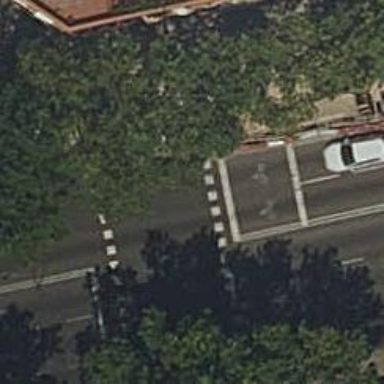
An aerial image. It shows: Road with traffic signals and zebra crossing with traffic signals.